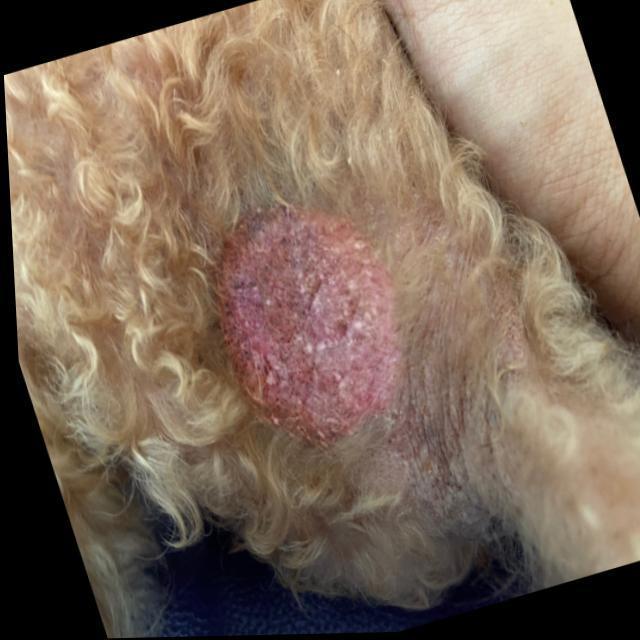
Canine ringworm (Dermatophytosis) — fungal infection caused by Microsporum or Trichophyton. Presents with circular alopecia, scaling, crusting, and broken hairs.